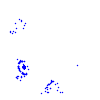
Particle: proton